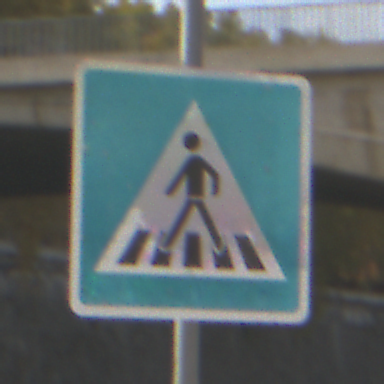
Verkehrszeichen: FussgaengerueberwegRechts
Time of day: MorningAfternoon
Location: Outdoor (Suburban)
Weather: PartlyCloudy
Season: NotSpecified
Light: Natural